Question: I need to develop a program in Java to solve some integrals. Integrals like this:

I've looked for some functions to do this, in java.Math but I didn't find anything.
Has anyone an idea to get a solution for this? (Maybe some extra libraries or something like that).
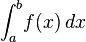
Answer: The Wikipedia article on Numerical Integration has a section on <URL>.
You should have no problem implementing the "trapezoidal" or "rectangle" rule.